Interaction volume radius: 10 \u00c5
Interaction volume height: 30 \u00c5
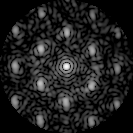
Disorder parameter: 0.4735